Interaction volume radius: 10 \u00c5
Interaction volume height: 20 \u00c5
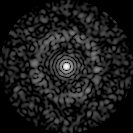
Disorder parameter: 0.8222